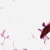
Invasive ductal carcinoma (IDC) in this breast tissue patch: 0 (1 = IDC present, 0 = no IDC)